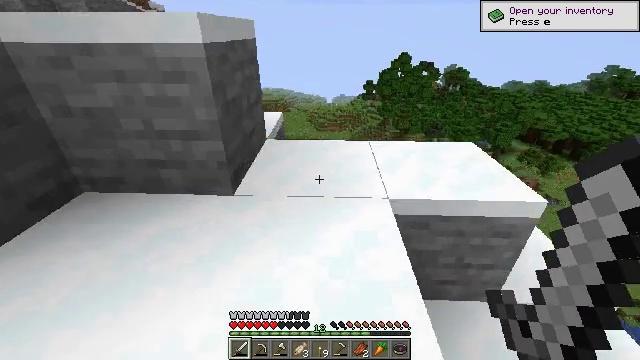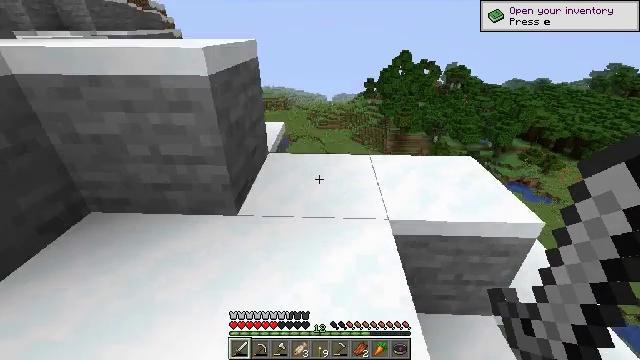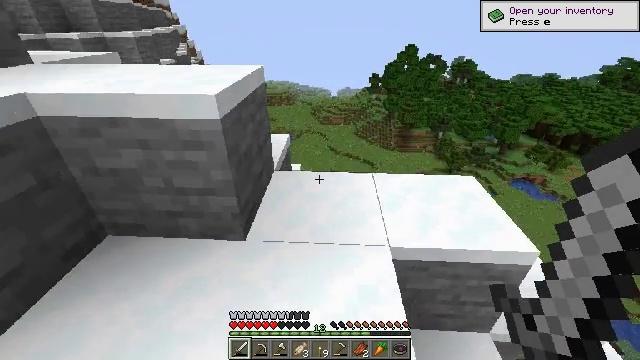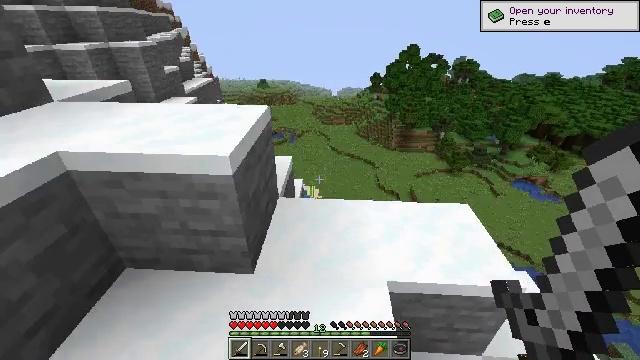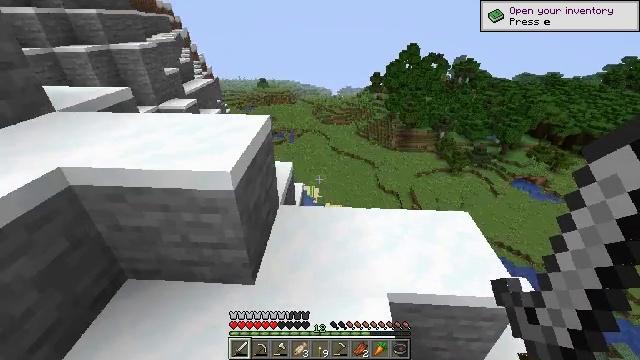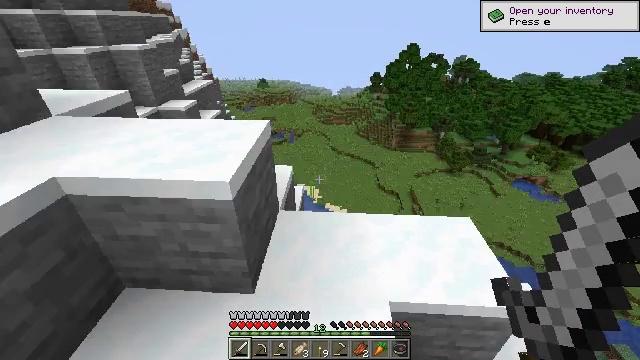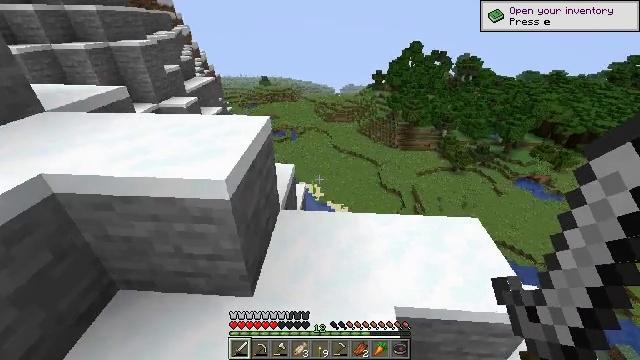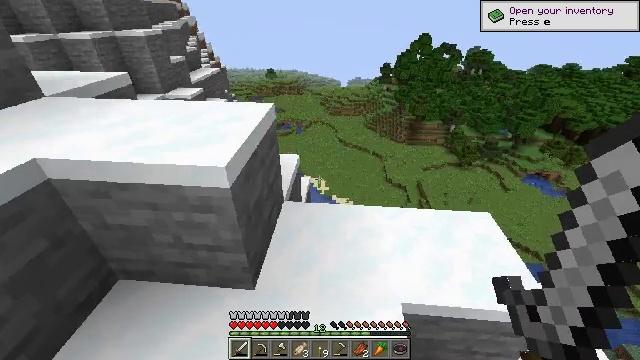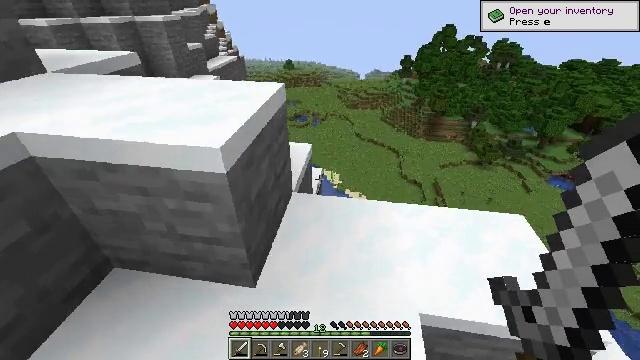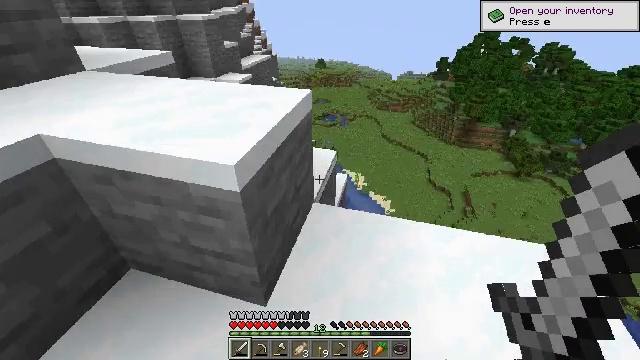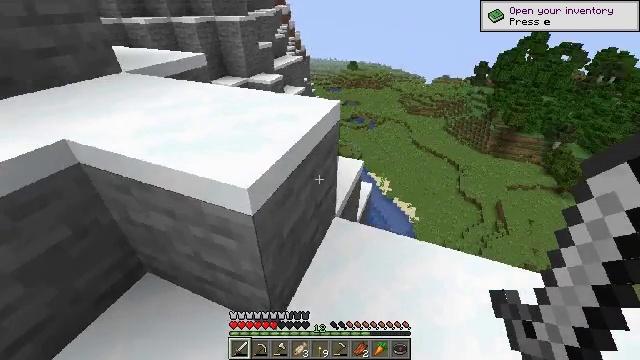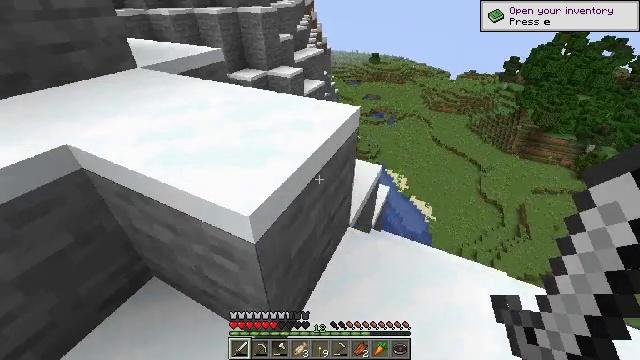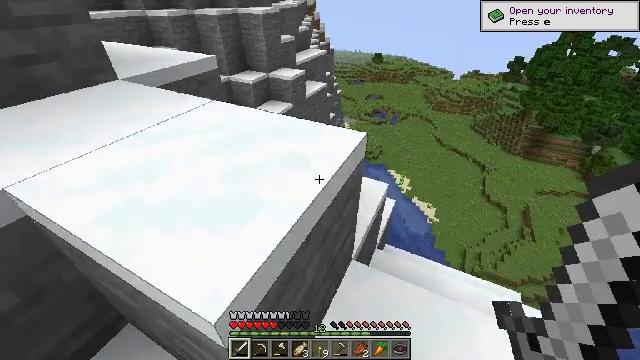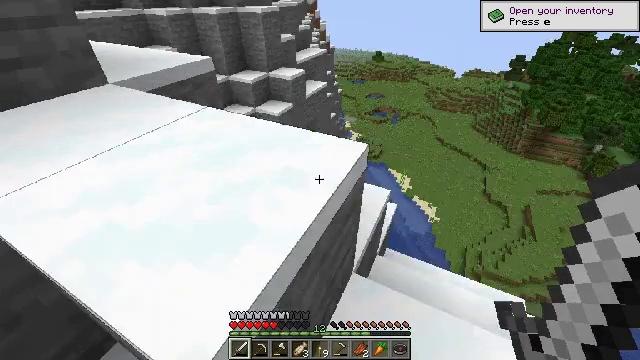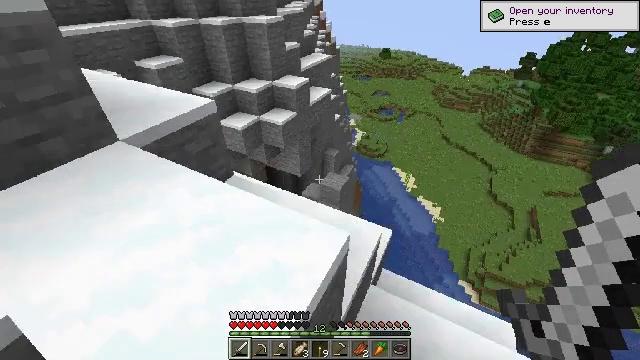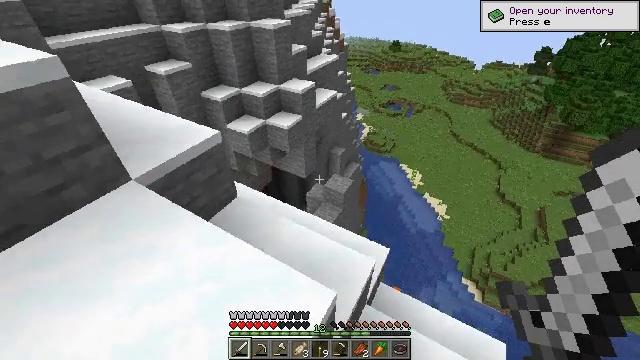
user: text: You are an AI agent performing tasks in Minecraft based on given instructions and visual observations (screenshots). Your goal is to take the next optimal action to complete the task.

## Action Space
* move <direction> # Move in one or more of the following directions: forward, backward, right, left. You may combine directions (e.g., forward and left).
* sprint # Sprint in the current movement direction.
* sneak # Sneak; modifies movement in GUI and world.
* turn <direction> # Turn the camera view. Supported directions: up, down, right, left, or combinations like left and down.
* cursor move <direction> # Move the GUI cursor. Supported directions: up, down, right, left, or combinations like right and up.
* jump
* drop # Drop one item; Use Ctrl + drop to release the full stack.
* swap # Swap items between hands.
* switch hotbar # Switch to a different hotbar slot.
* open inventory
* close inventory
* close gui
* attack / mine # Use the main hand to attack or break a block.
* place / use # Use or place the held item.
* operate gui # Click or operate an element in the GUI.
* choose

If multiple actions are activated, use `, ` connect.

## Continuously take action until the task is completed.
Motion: motion action
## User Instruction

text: Collect sugar cane near water sources.
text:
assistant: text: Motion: move forward, jump
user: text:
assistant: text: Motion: move forward, turn down, jump
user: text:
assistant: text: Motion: move forward, jump
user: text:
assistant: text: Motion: move forward, jump
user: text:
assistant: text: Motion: move forward
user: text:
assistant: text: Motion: move forward
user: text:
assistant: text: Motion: move forward, turn left and down
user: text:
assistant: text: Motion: move forward, turn left and down
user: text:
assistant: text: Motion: move forward, turn left
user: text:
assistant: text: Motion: move forward, turn left
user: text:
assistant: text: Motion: move forward, turn left and down
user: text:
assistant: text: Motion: move forward
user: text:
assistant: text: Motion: move forward, jump
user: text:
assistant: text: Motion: move forward, turn left and down, jump
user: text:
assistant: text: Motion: move forward, turn left and down, jump
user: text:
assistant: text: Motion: move forward, turn left and down, jump
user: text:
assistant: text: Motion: move forward
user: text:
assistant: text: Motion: move forward
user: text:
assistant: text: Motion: move forward, turn left and down
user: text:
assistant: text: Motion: move forward, turn left and down
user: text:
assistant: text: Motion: move forward
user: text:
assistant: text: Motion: move forward
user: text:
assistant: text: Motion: move forward
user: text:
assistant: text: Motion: no_op
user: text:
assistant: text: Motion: no_op
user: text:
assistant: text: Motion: turn left and down
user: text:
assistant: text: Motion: turn left and down
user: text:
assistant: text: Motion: turn left and down
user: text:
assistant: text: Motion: move forward, turn left and down
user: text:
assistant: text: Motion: move forward, turn left and down